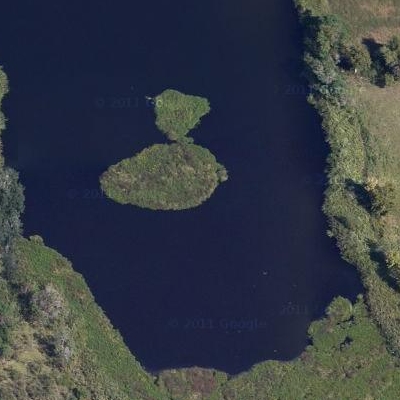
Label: RiverLake